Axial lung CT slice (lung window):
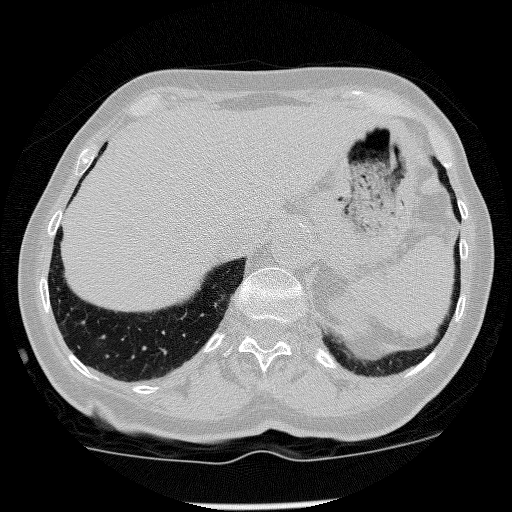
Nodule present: no